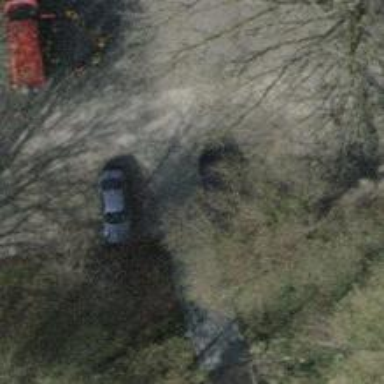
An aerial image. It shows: Set of steps on the road.